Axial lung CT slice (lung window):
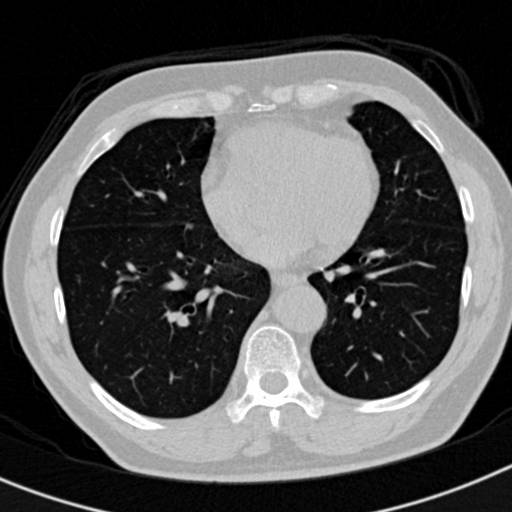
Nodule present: no